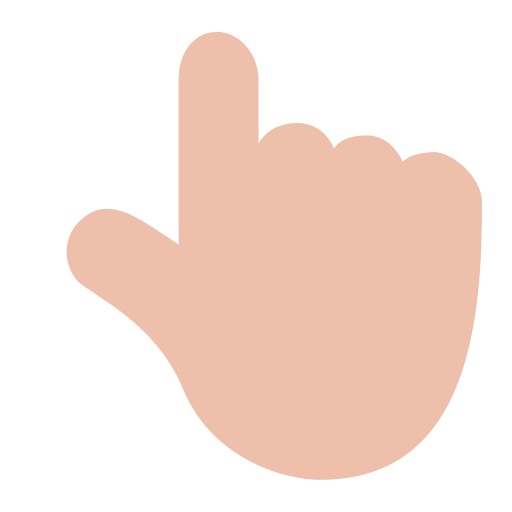
backhand index pointing up flat  light